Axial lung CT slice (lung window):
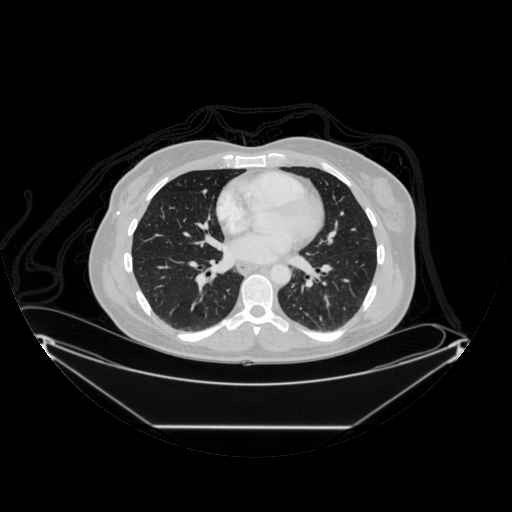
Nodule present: no